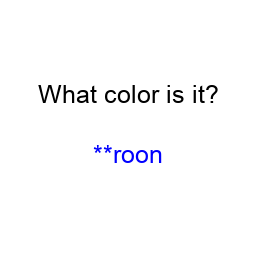
Color: blue
Color name shown: maroon
Background color: white
Question text color: black